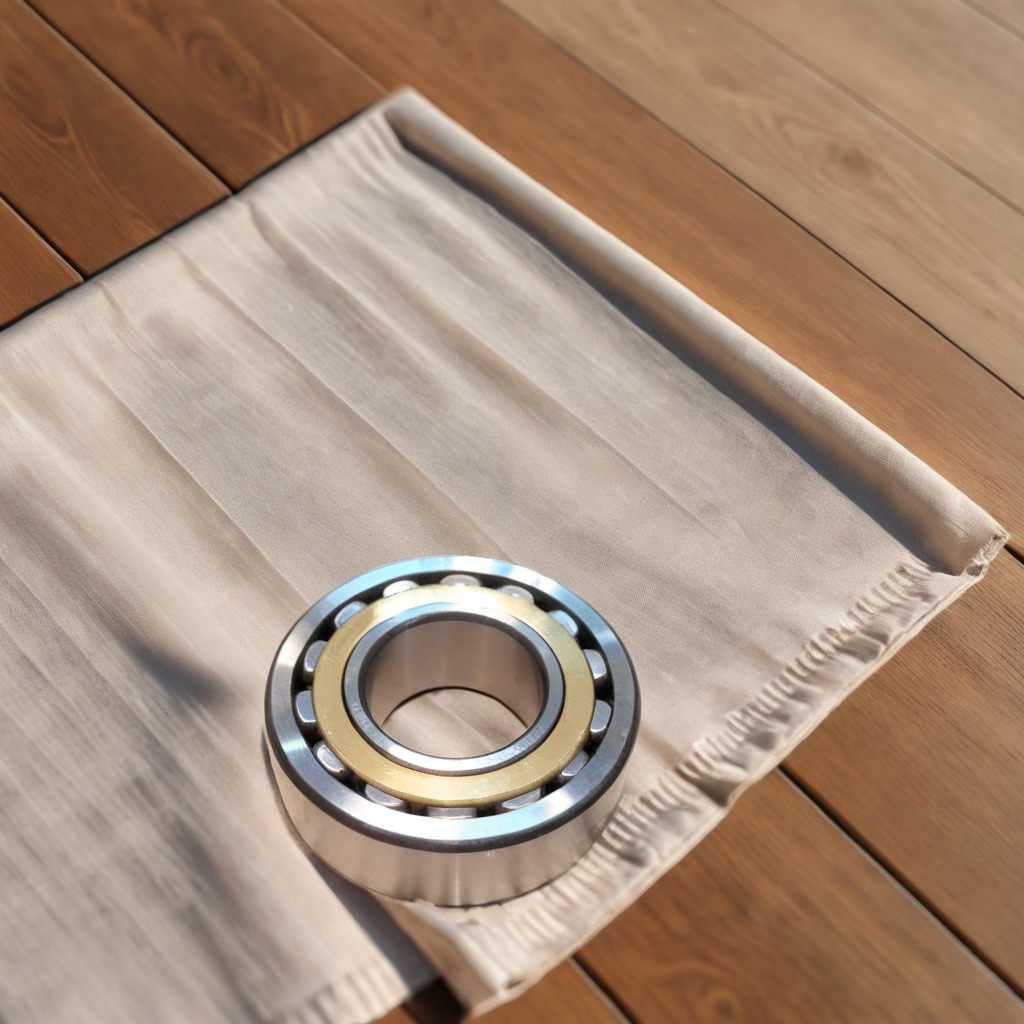
A metal ball bearing is lying on the wooden table in an outdoor workshop.